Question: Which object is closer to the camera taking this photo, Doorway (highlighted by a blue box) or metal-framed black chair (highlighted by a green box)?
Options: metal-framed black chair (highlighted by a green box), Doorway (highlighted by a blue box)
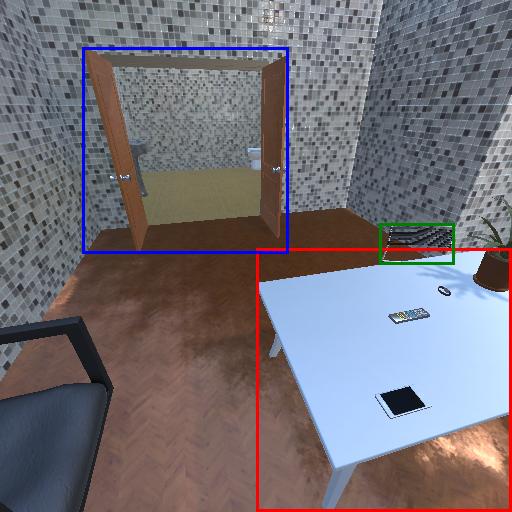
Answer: metal-framed black chair (highlighted by a green box)